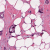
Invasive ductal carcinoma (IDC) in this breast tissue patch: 1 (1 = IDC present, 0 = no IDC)